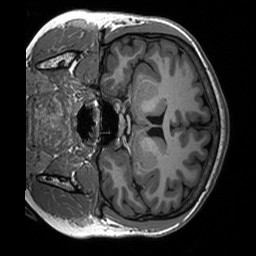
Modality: T1w
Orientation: coronal
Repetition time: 8 s
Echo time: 0.066 s